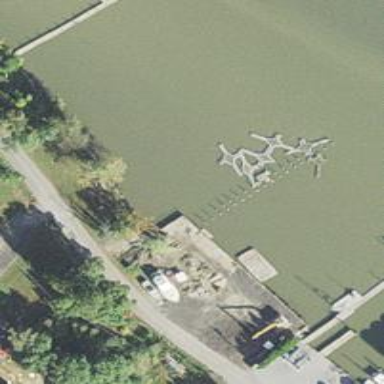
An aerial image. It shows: Boatyard located near waterway.